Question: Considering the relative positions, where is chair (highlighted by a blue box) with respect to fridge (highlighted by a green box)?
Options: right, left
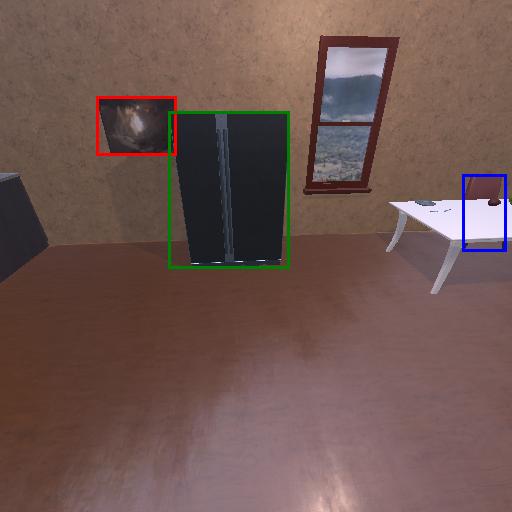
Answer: right